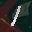
Label: 1